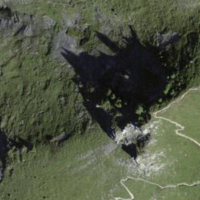
EUNIS habitat code: 23
Species observed at this site:
Arnica montana